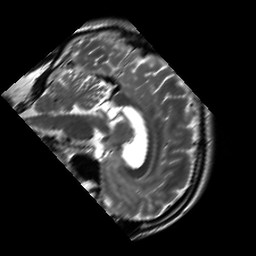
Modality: T2w
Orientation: sagittal
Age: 34
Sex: male
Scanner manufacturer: siemens
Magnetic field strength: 3 T
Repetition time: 7 s
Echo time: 0.09 s